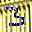
Label: 3